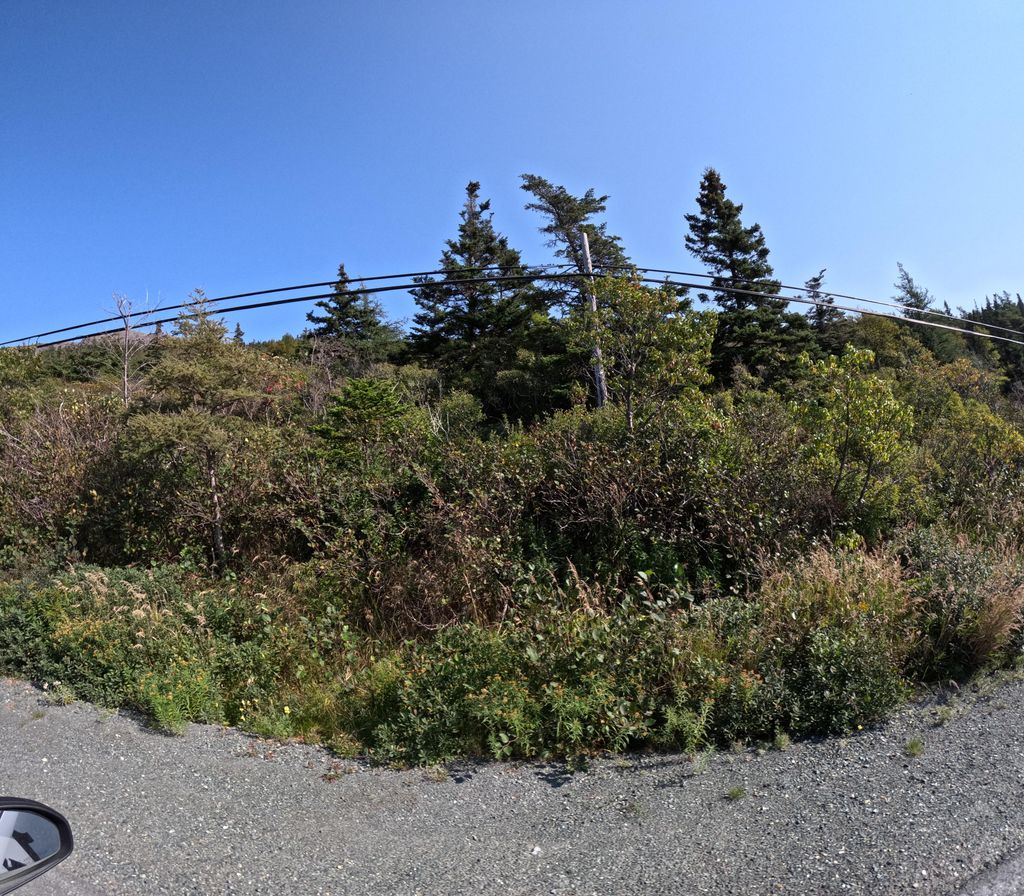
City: st_johns